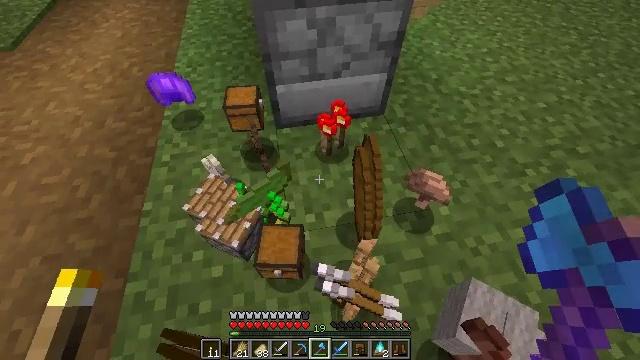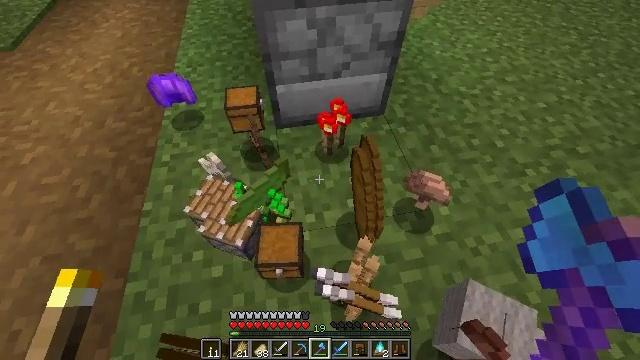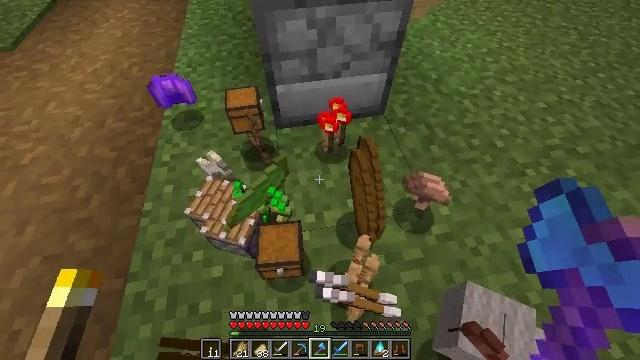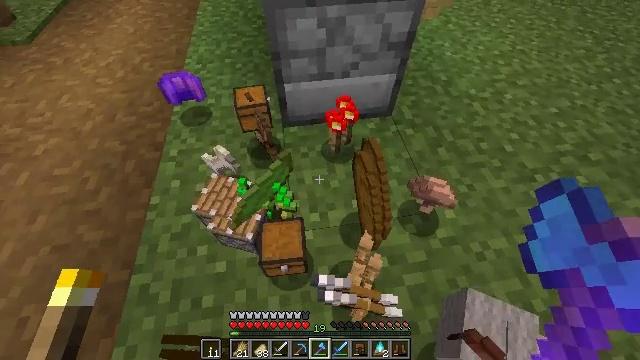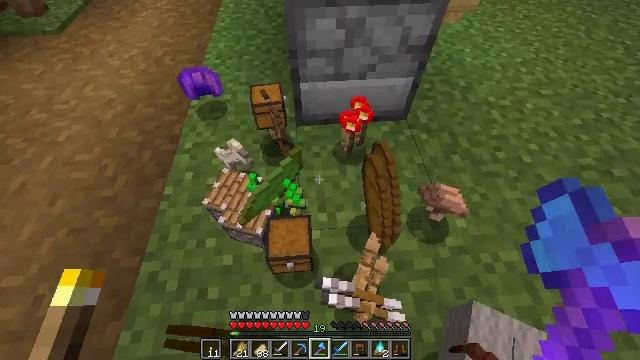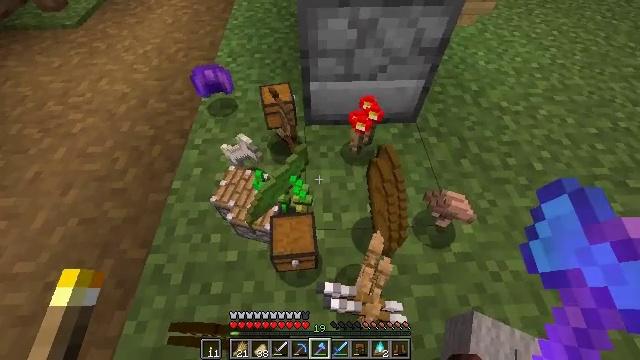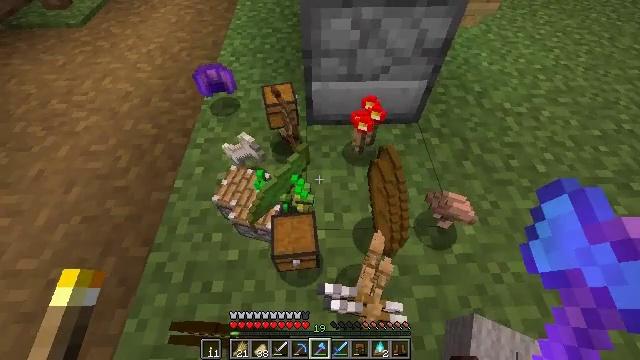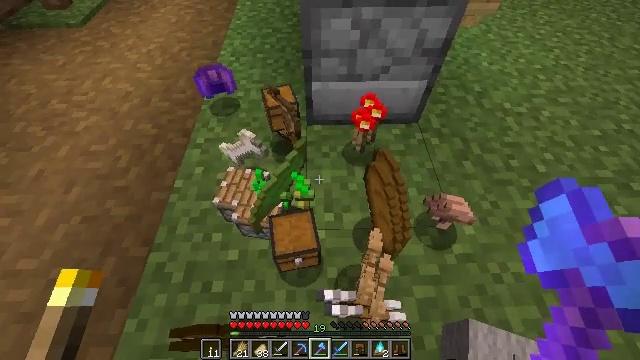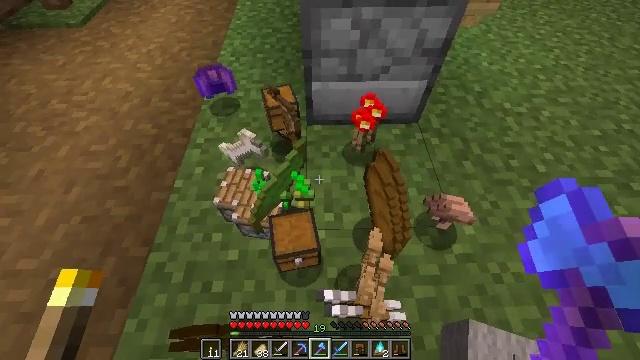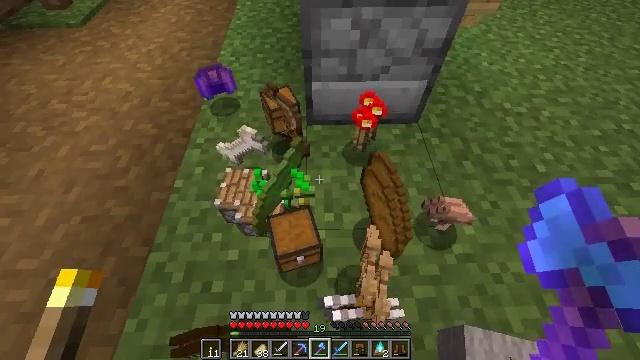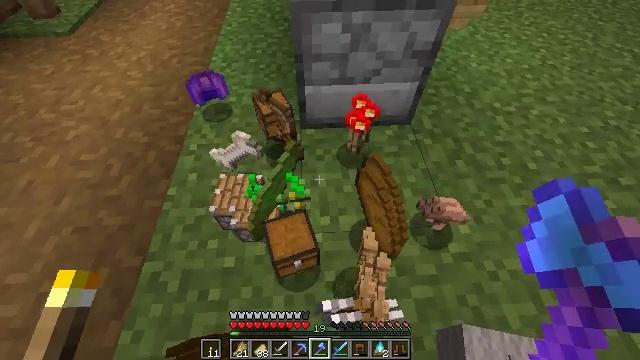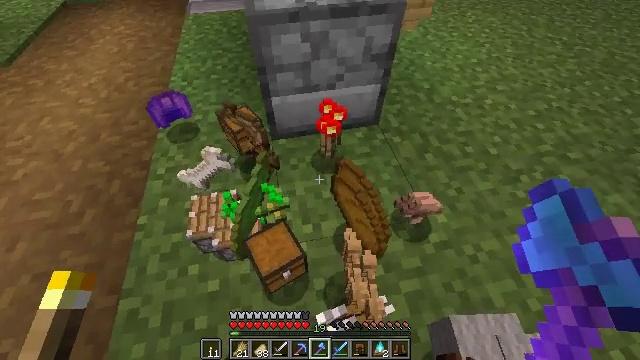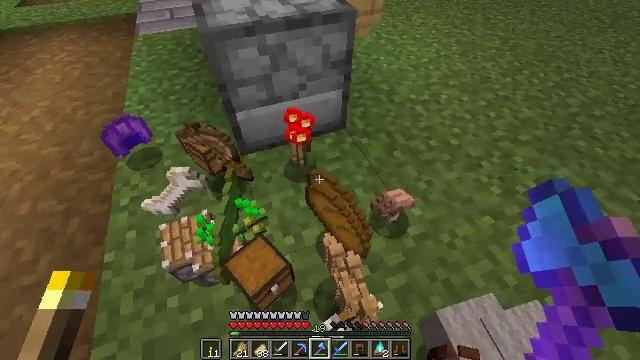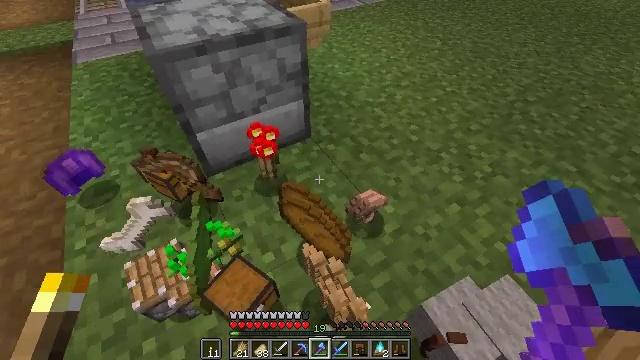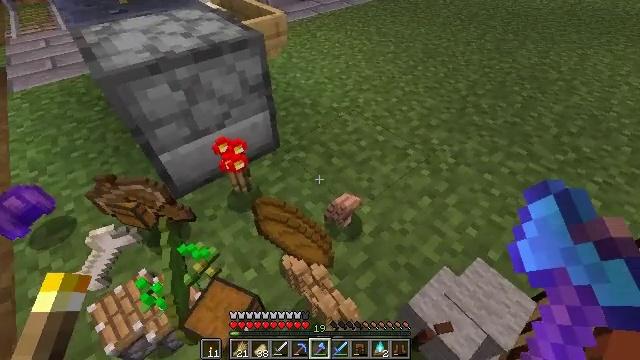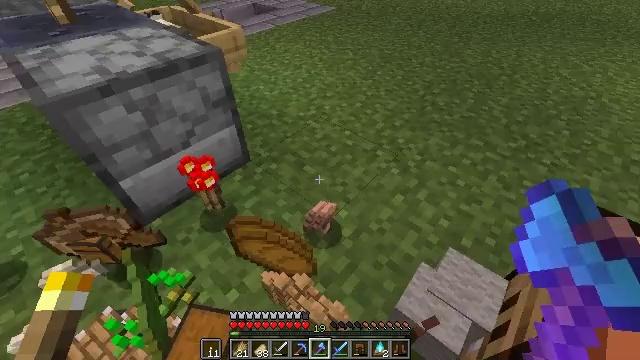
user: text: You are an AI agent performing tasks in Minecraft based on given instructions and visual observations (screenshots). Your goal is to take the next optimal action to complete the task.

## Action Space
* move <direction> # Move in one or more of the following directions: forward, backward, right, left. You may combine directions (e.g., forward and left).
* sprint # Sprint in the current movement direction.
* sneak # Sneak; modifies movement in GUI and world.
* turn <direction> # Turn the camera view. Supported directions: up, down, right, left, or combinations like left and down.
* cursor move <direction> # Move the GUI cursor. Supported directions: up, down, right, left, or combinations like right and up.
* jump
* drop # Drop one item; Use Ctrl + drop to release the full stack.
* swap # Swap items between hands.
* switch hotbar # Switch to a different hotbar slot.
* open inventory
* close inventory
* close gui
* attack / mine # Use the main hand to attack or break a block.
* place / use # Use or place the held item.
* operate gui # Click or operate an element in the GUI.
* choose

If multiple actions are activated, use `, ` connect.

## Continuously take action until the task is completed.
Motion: motion action
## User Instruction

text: Drop a golden sword.
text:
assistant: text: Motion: no_op
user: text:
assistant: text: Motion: no_op
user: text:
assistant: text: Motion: turn left
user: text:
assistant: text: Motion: turn left
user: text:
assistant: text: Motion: turn left
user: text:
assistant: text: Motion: no_op
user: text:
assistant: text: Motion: no_op
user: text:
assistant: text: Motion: no_op
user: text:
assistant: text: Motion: no_op
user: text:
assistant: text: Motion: turn right
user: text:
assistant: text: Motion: turn right and up
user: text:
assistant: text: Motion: turn right and up
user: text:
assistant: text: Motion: turn right and up
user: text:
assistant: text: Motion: turn right and up
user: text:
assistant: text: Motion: turn right and up
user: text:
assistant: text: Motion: turn right and up
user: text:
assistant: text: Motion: move right, turn right and up
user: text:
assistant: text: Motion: move forward and move right, turn right and up
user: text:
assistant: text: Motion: move forward and move right, turn right and up
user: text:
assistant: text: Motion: move forward and move right, turn right and up
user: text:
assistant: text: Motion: move forward and move right, turn right and up
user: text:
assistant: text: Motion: move right, turn up
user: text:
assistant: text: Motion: no_op
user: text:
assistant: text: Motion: no_op
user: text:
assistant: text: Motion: turn right
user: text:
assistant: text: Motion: turn right
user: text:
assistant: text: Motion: turn right and down
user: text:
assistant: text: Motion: turn right and down
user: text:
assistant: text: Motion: turn right
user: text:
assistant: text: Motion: turn right and up